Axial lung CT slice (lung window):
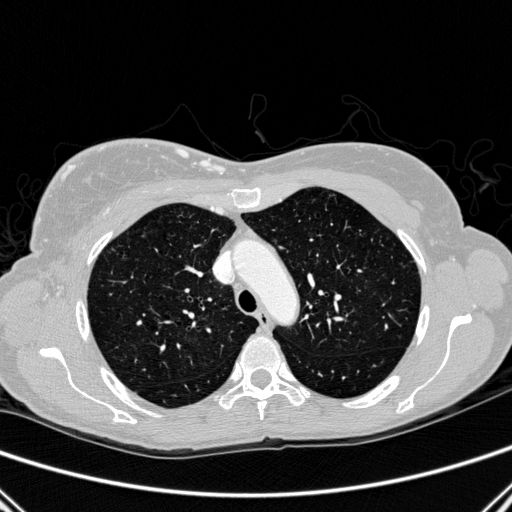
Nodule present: no